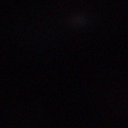
Screen state: off